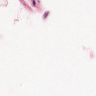
Metastatic tissue present: no